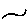
Label: line